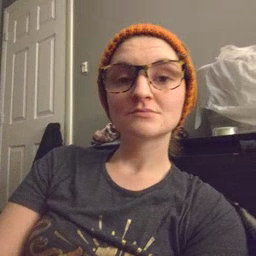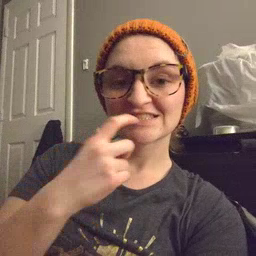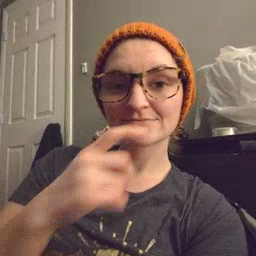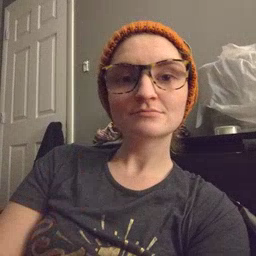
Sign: tooth